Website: bh-photo
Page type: payment
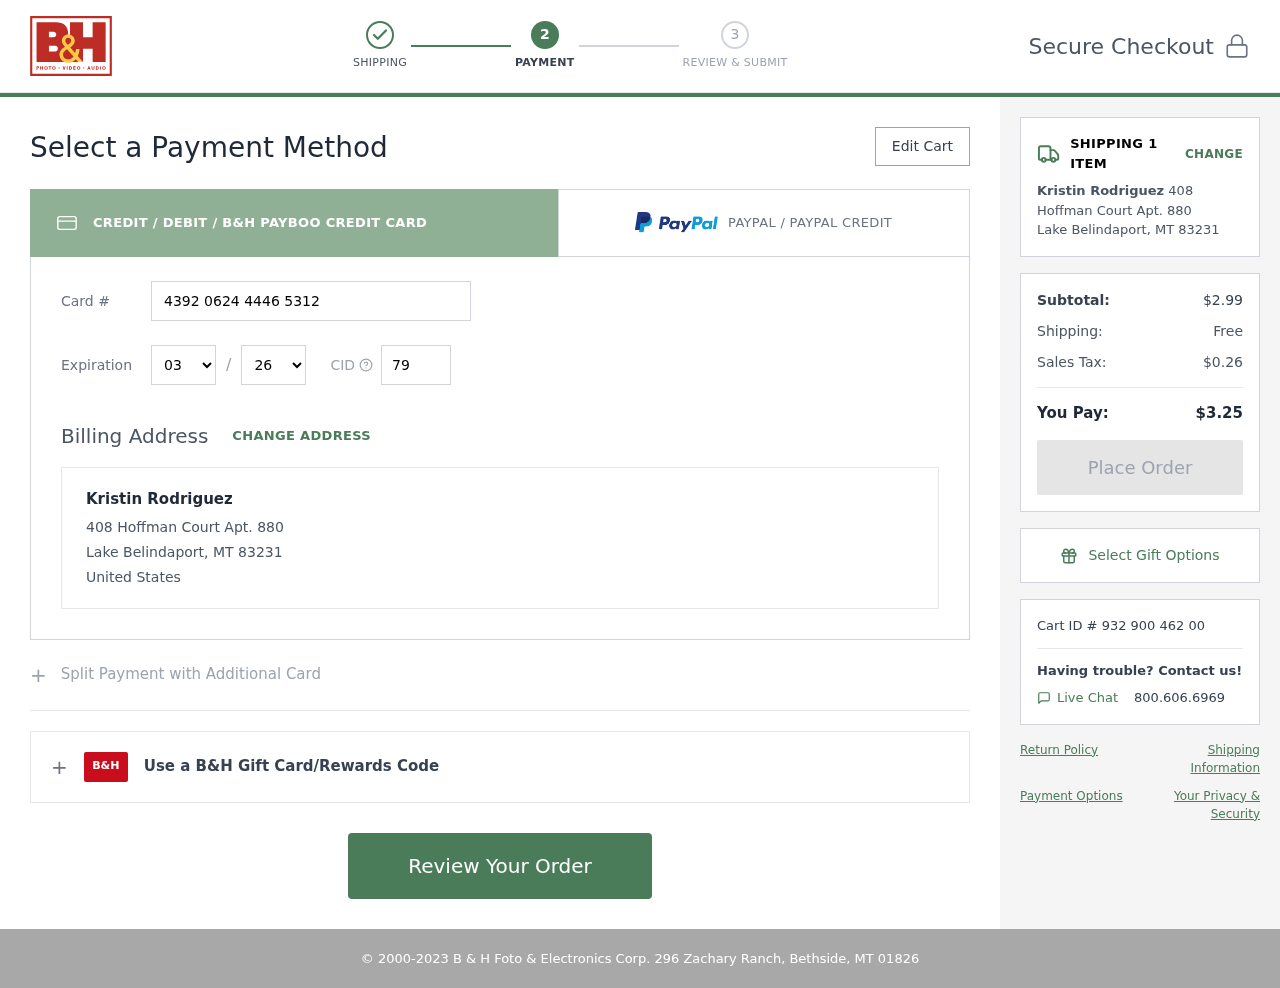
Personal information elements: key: PII_CARD_CVV
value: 792
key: PII_CARD_EXPIRY_MONTH
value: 03
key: PII_CARD_EXPIRY_YEAR
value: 26
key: PII_CARD_NUMBER
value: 4392 0624 4446 5312
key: PII_CITY_STATE_ZIP
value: Lake Belindaport, MT 83231
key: PII_COUNTRY
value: United States
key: PII_FULLNAME
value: Kristin Rodriguez
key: PII_STREET
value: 408 Hoffman Court Apt. 880
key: PII_FULLNAME2
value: Kristin Rodriguez
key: PII_CITY
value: Lake Belindaport
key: PII_STATE_ABBR
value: MT
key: PII_POSTCODE
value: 83231
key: PII_POSTCODE_FULL
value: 83231
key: PII_CITY_STATE
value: Lake Belindaport, MT
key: PII_POSTCODE_NUMERIC
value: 83231
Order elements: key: ORDER_NUM_ITEMS
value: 1
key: ORDER_SUBTOTAL
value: $2.99
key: ORDER_SHIPPING_COST
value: Free
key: ORDER_TAX
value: $0.26
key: ORDER_TOTAL
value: $3.25
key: ORDER_ID
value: Cart ID # 932 900 462 00